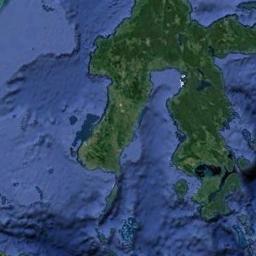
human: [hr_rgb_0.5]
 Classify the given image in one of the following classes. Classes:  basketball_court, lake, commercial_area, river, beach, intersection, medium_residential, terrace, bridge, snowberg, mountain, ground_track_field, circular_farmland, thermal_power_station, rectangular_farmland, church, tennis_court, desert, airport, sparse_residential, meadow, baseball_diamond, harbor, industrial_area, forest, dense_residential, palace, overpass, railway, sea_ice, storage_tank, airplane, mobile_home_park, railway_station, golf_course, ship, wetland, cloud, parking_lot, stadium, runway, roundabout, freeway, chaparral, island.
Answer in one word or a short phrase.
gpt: island